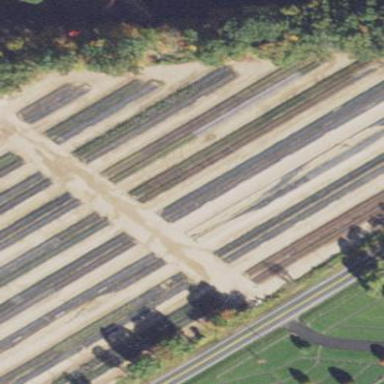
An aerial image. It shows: Greenhouse.